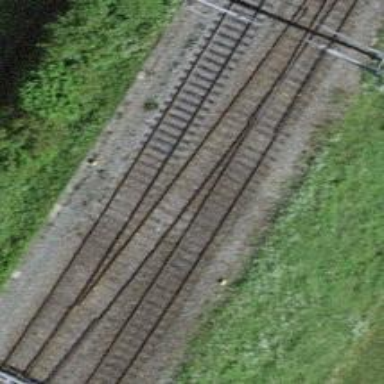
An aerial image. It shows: Single-track railway with electrified contact lines.